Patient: sex F, age 69
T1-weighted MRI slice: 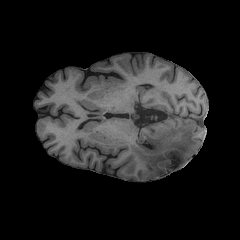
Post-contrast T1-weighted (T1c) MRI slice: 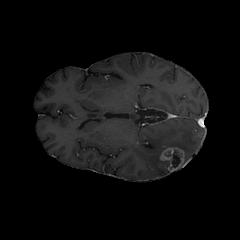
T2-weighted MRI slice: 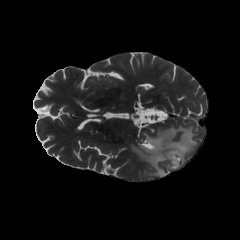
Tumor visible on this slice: yes
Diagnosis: Glioblastoma, IDH-wildtype
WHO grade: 4